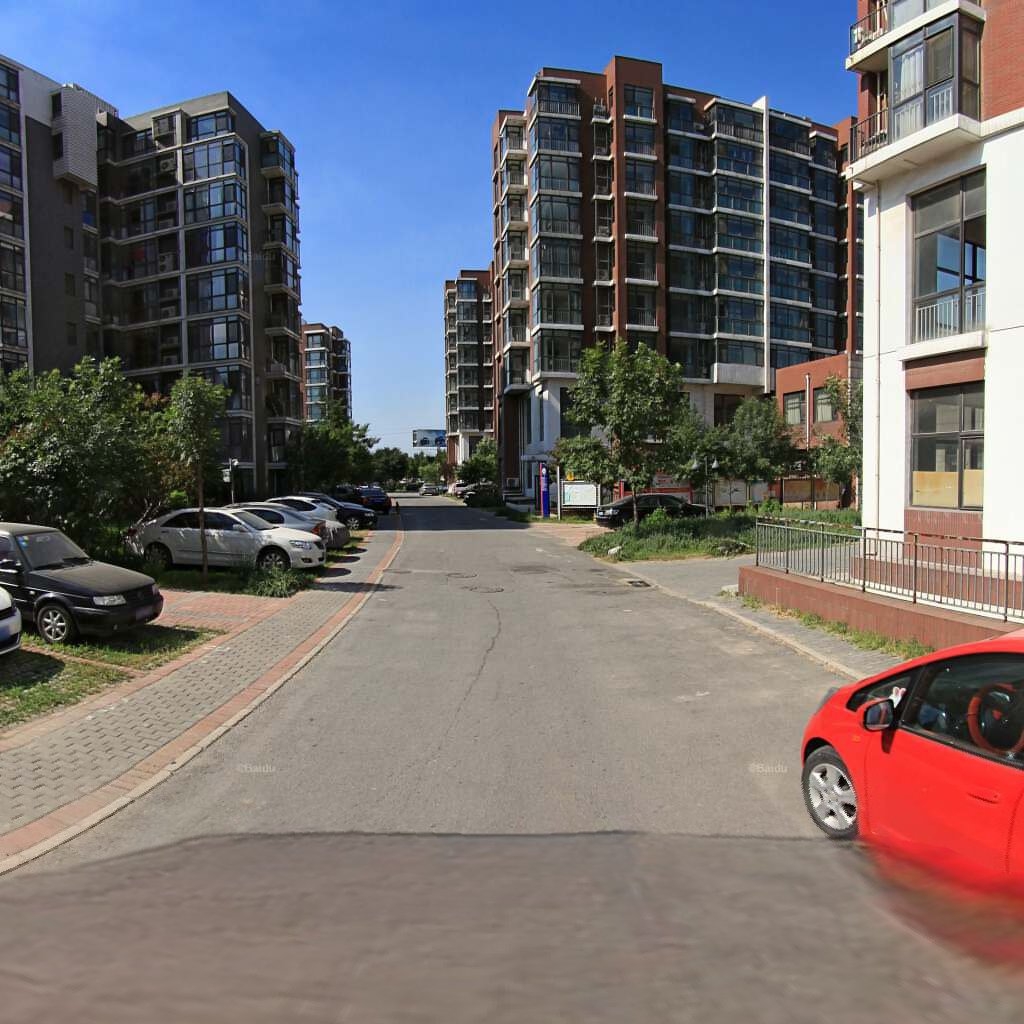
Region: Haidian
Road damage annotations: longitudinal crack, manhole cover, manhole cover, manhole cover, manhole cover